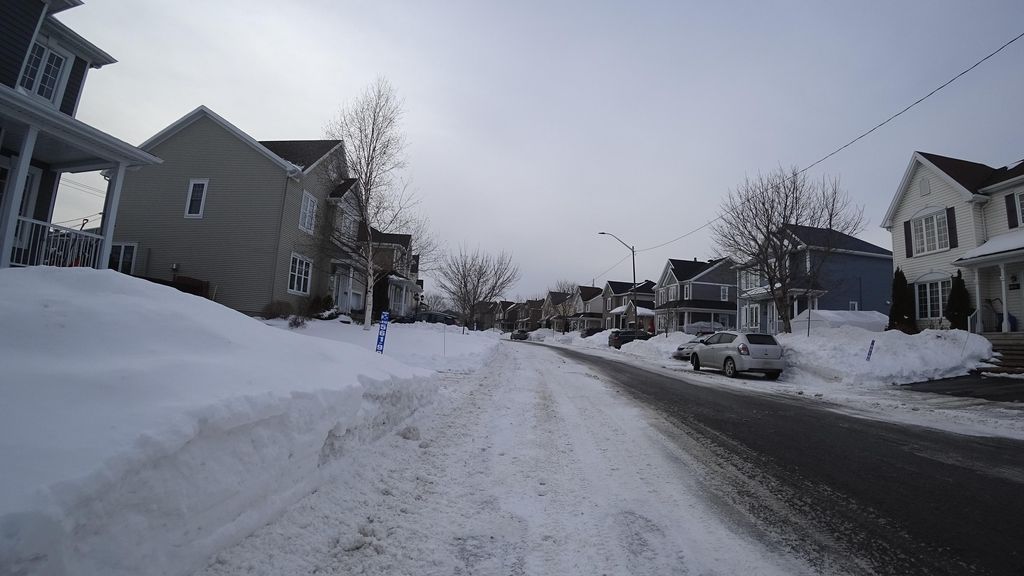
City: quebec_city